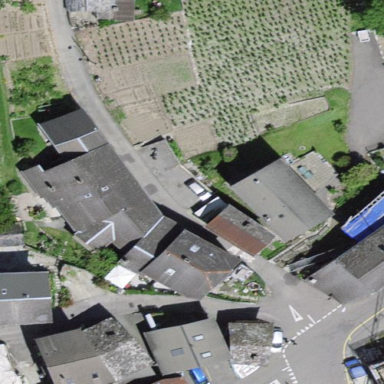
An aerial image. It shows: Simple and straightforward house.